Brain MRI, t1w sequence, axial 2D slice.
Patient: age 50, sex M, weight 90 kg, height 1.9 m
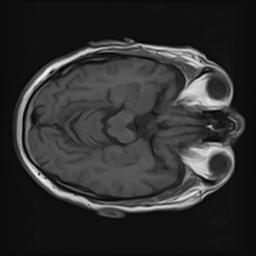